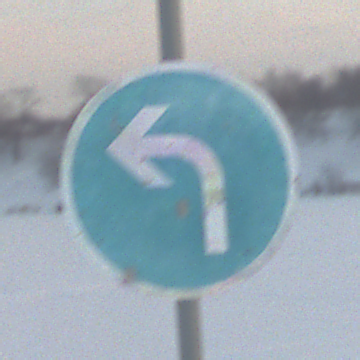
Verkehrszeichen: VorgeschriebeneFahrtrichtungLinks
Umgebung: Outdoor, Nature
Tageszeit: SunriseSunset
Wetter: PartlyCloudy
Licht: Natural
Jahreszeit: NotSpecified
Kontrast: LowContrast